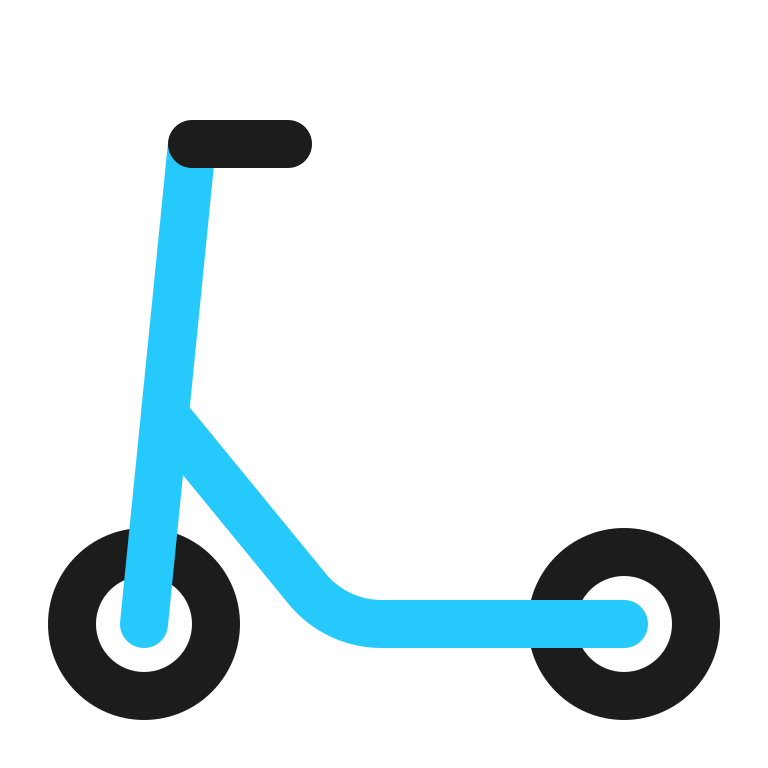
kick scooter flat